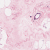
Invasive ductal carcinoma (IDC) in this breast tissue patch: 0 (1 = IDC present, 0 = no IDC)